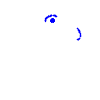
Particle: electron